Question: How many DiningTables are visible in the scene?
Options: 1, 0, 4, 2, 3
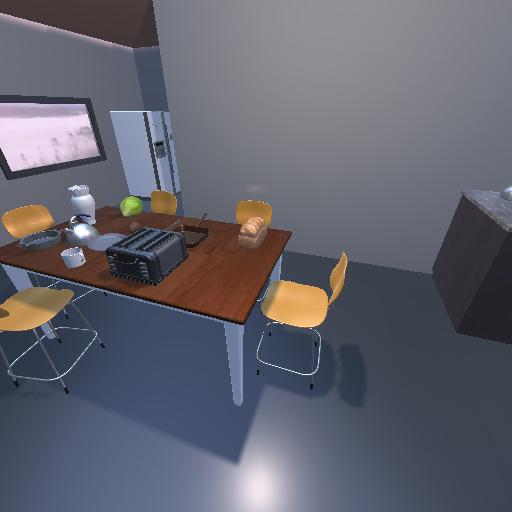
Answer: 1